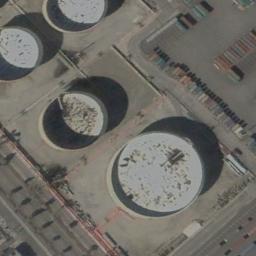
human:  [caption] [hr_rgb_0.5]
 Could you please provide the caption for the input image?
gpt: There are many storage tanks of different sizes .

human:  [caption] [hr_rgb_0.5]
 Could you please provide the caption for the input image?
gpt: There is an open space divided into grids, With a storage tank in each grid .

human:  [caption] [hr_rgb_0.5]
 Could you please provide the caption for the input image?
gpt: There are four gray storage tanks on the bare land .

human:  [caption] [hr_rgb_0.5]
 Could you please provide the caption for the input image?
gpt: There are many neatly arranged storage tanks and many cars in the factory .

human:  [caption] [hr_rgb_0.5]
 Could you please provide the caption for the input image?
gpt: There are several storage tanks and many containers .